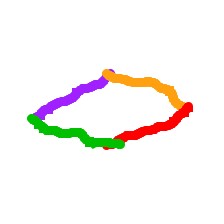
Shape: rhombus